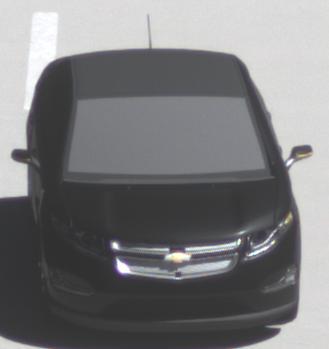
Make: Chevrolet
Model: Volt
Detailed model: Volt
Model produced from: 2011/11
Model produced until: 2014/08
Doors: 5
Color: black
Road condition: dry road
Daytime: midday
Contrast: high contrast